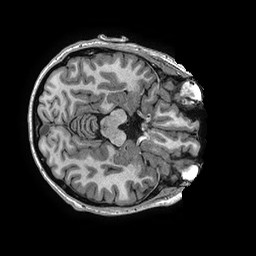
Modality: T1w
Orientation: axial
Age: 47
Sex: female
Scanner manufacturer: ge
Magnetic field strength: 3 T
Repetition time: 0.006952 s
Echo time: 0.00292 s